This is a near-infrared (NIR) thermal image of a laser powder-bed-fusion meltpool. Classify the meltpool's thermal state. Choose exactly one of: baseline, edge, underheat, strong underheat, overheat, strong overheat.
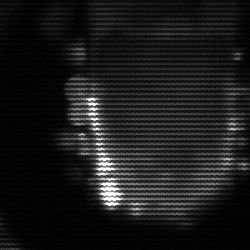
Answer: baseline